Question: I'm taking a course where there is a navbar at top in fixed position. The background is set to a height of 100vh and a div with text content is centered on the background. using flexbox it's almost centered but in order to actually get it to center of the background the height of this div has to be set to height of 100%. I have a grasp on flexbox and viewport height however I'm foggy on why setting the height of the div to 100% is necessary to actually get the dive centered. I think you could probably put any image as background here to replicate what i'm asking. Hopefully I made sense here.
'''
<!DOCTYPE html>
<html lang="en">
<head>
<meta charset="UTF-8">
<meta http-equiv="X-UA-Compatible" content="IE=edge">
<meta name="viewport" content="width=device-width, initial-scale=1.0">
<title>Welcome to EdgeLedger</title>
<link rel="stylesheet" href="/css/utilities.css">
<!-- style.css is last in case utilities.css needs to be overwritten -->
<link rel="stylesheet" href="/css/style.css">
<script src="https://kit.fontawesome.com/6eab1538de.js" crossorigin="anonymous"></script>
</head>
<body id="home">
<header class="hero">
<div id="navbar" class="navbar">
<h1 class="logo">
<span class="text-primary"><i class="fas fa-book-open"></i>Edge</span>Ledger
</h1>
<nav>
<ul>
<li><a href="#home">Home</a></li>
<li><a href="#about">About</a></li>
<li><a href="#cases">Cases</a></li>
<li><a href="#blog">Blog</a></li>
<li><a href="#contact">Contact</a></li>
</ul>
</nav>
</div>
<div class="content">
<h1>The sky is the limit</h1>
<p>We provide world class financial assistance</p>
<a href="#about" class="btn">Read More</a>
</div>
</header>
</body>
</html>
'''
CSS
'''
* {
box-sizing: border-box;
margin:0;
padding:0;
}
body {
font-family: system-ui, -apple-system, BlinkMacSystemFont, 'Segoe UI', Roboto, Oxygen, Ubuntu, Cantarell, 'Open Sans', 'Helvetica Neue', sans-serif;
background:#fff;
color:#333;
line-height:1.5;
}
ul {
list-style:none;
}
a {
color: #333;
text-decoration: none;
}
h1,h2 {
font-weight:300px;
line-height:1.5:
}
p {
margin:10px 0;
}
img {
width:100%; /*makes image width of the container */
}
/* navbar */
.navbar {
display:flex;
align-items:center;
justify-content:space-between;
background-color:#333;
color:#fff;
width:100%;
height:70px; /* apparently a common height for navbar */
position:fixed;
top:0px;
padding:0 30px;
}
.navbar a {
color:#fff;
padding:10px 20px;
margin:0 5px;
}
.navbar a:hover {
border-bottom:1px solid #28a745;
}
.navbar ul {
display:flex;
}
/* Header */
.hero {
background: url("/img/home/showcase.jpg") no-repeat center center/cover;
height:100vh;
position:relative;
color:#fff;
}
.hero .content {
display:flex;
flex-direction:column;
align-items:center;
justify-content: center;
text-align:center;
height:100%;
}
[
'''
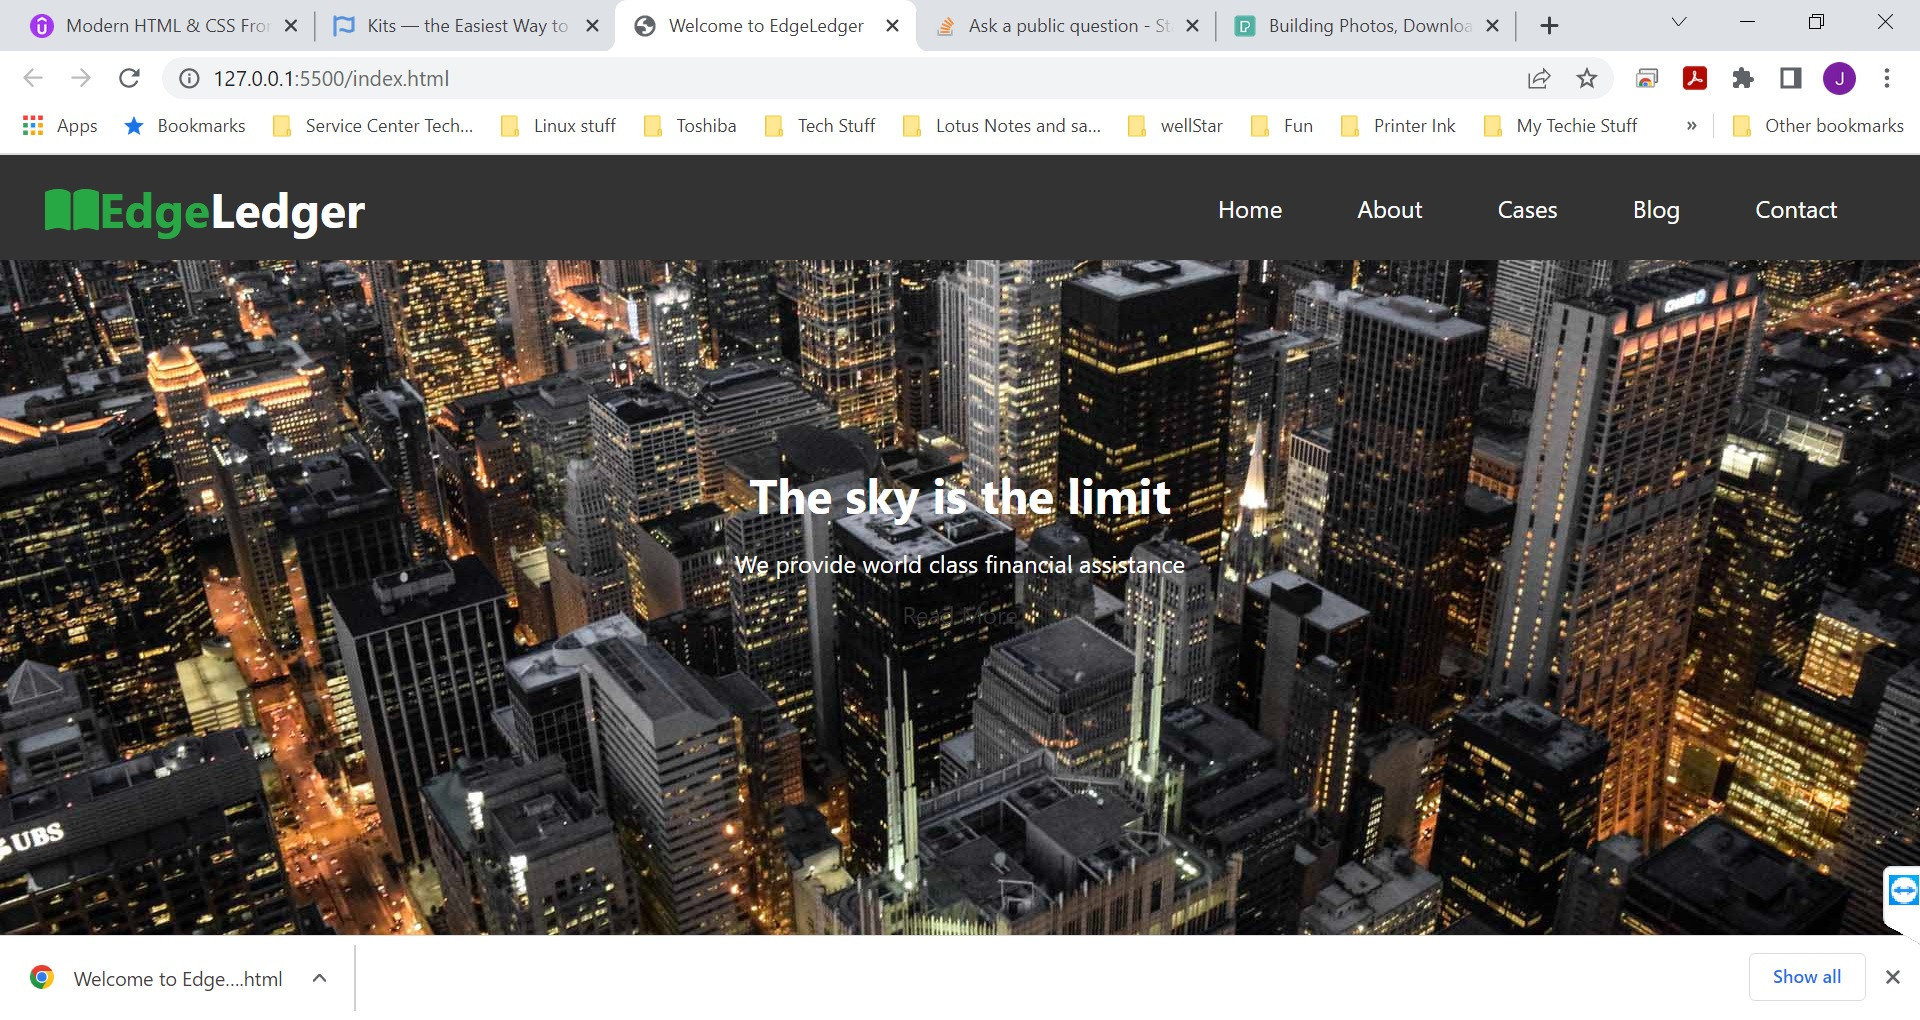
Answer: If I understand correctly, you are saying that the content is centered horizontally by default, but that the div needs a 'height: 100%' to center the content vertically.
Divs are block elements, which means that, by default:
1. They take up the entire width of the screen
2. They only take up as much height as is needed to display their content (they have a default height of auto).
If your div is a flexbox with the content centered, even if the content is centered vertically, the div will still only expand downwards as far as it needs in order to fit the tallest element inside of it. Since the div is still at the top of the screen, even if its content is centered vertically inside the div, the content will appear at the top of the screen because the div is only as tall as the content and because the div is at the top of the screen.
However, the 'height: auto' default property of divs can be overridden. If you set the height to '100%', you force the div to be 100% of the height of its parent element, the page. The div would then have a bunch of extra space for the content, and due to the flex rule, it would position the content in the vertical center of that extra space.
To understand this further, you can try adding 'border: 5px dashed black' to the div so you can see its size and position, and then using different values for height, like 'unset', '100%', '50%', etc. Experiment and play around!